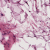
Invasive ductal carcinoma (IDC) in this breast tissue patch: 0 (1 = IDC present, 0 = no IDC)